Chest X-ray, AP view. Patient: 55 years old, sex M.
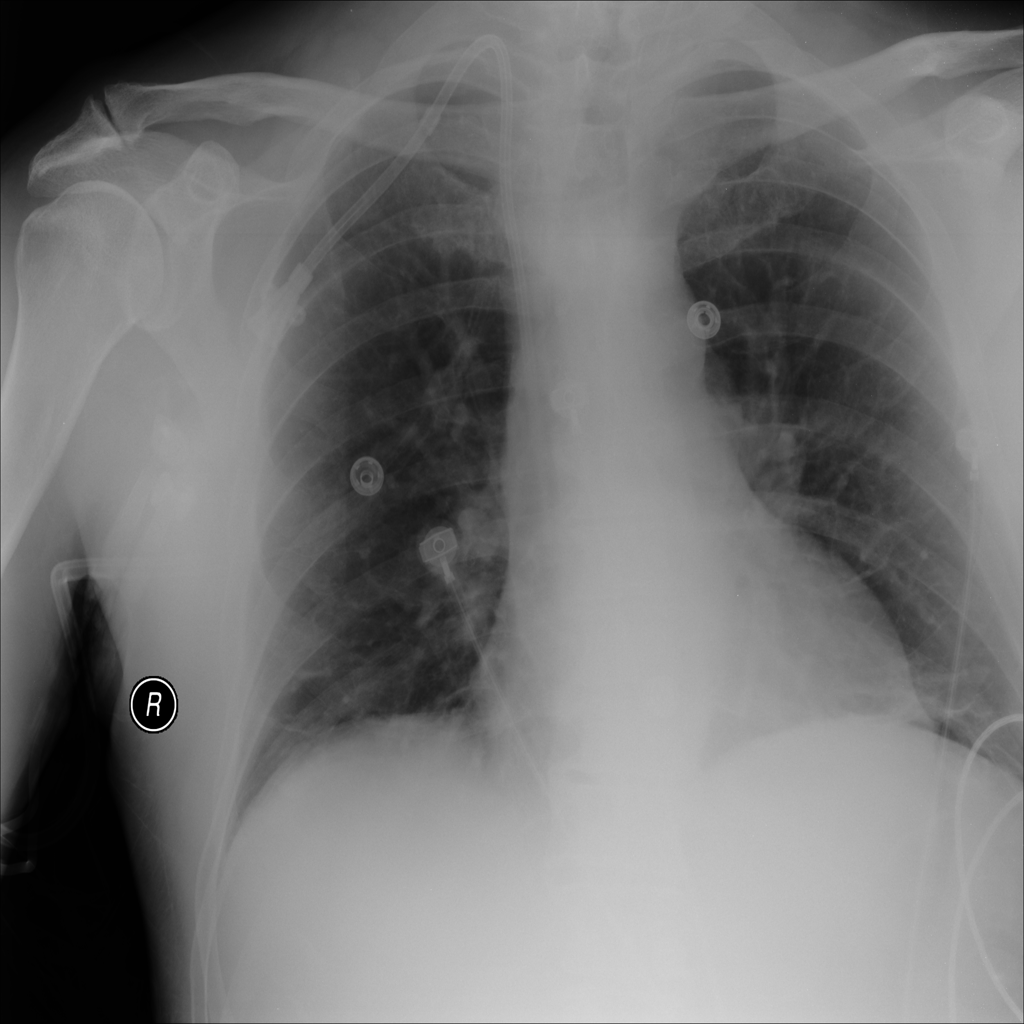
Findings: Atelectasis